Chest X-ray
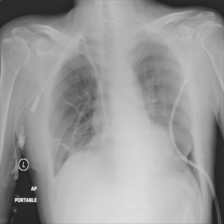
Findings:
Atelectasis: positive
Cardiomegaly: negative
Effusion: positive
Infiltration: negative
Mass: negative
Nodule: negative
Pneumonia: negative
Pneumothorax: positive
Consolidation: positive
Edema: negative
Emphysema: negative
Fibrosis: negative
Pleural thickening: negative
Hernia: negative